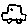
Label: car